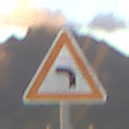
Verkehrszeichen: KurveLinks
Umgebung: Outdoor, RoadRail
Tageszeit: SunriseSunset
Wetter: PartlyCloudy
Licht: Natural
Jahreszeit: NotSpecified
Kontrast: HighContrast